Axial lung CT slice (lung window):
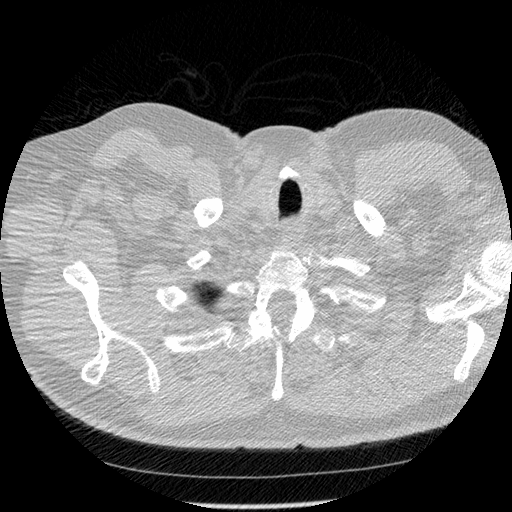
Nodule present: no